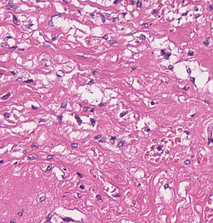
Tumor epithelial tissue: no
Tumor-associated stroma tissue: yes
Normal tissue: no